Question: I have seen this question here before, but haven't been able to figure out the issue. I am using spring in my Java project and the xml file, although it exists, cannot be found.
'''
INFO: Loading XML bean definitions from URL [file:/cs373p1Facilitiesold/resources/FaciltiesContext.xml]
Exception in thread "main" org.springframework.beans.factory.BeanDefinitionStoreException: IOException parsing XML document from URL [file:/cs373p1Facilitiesold/resources/FaciltiesContext.xml]; nested exception is java.io.FileNotFoundException: \cs373p1Facilitiesold
esources\FaciltiesContext.xml (The system cannot find the path specified)
at org.springframework.beans.factory.xml.XmlBeanDefinitionReader.loadBeanDefinitions(XmlBeanDefinitionReader.java:344)
at org.springframework.beans.factory.xml.XmlBeanDefinitionReader.loadBeanDefinitions(XmlBeanDefinitionReader.java:304)
at org.springframework.beans.factory.support.AbstractBeanDefinitionReader.loadBeanDefinitions(AbstractBeanDefinitionReader.java:181)
at org.springframework.beans.factory.support.AbstractBeanDefinitionReader.loadBeanDefinitions(AbstractBeanDefinitionReader.java:217)
at org.springframework.beans.factory.support.AbstractBeanDefinitionReader.loadBeanDefinitions(AbstractBeanDefinitionReader.java:188)
at org.springframework.beans.factory.support.AbstractBeanDefinitionReader.loadBeanDefinitions(AbstractBeanDefinitionReader.java:252)
at org.springframework.context.support.AbstractXmlApplicationContext.loadBeanDefinitions(AbstractXmlApplicationContext.java:127)
at org.springframework.context.support.AbstractXmlApplicationContext.loadBeanDefinitions(AbstractXmlApplicationContext.java:93)
at org.springframework.context.support.AbstractRefreshableApplicationContext.refreshBeanFactory(AbstractRefreshableApplicationContext.java:129)
at org.springframework.context.support.AbstractApplicationContext.obtainFreshBeanFactory(AbstractApplicationContext.java:613)
at org.springframework.context.support.AbstractApplicationContext.refresh(AbstractApplicationContext.java:514)
at org.springframework.context.support.ClassPathXmlApplicationContext.<init>(ClassPathXmlApplicationContext.java:139)
at org.springframework.context.support.ClassPathXmlApplicationContext.<init>(ClassPathXmlApplicationContext.java:83)
at main.view.FacilityMain.main(FacilityMain.java:22)
Caused by: java.io.FileNotFoundException: \cs373p1Facilitiesold
esources\FaciltiesContext.xml (The system cannot find the path specified)
at java.io.FileInputStream.open0(Native Method)
'''
this is my .classpath
'''
<classpathentry kind="src" path="src"/>
<classpathentry kind="src" path="resources"/>
'''
this is the code where I am instantiating the application context
'''
ApplicationContext factory = new ClassPathXmlApplicationContext("file:/cs373p1Facilitiesold/resources/FaciltiesContext.xml");
'''

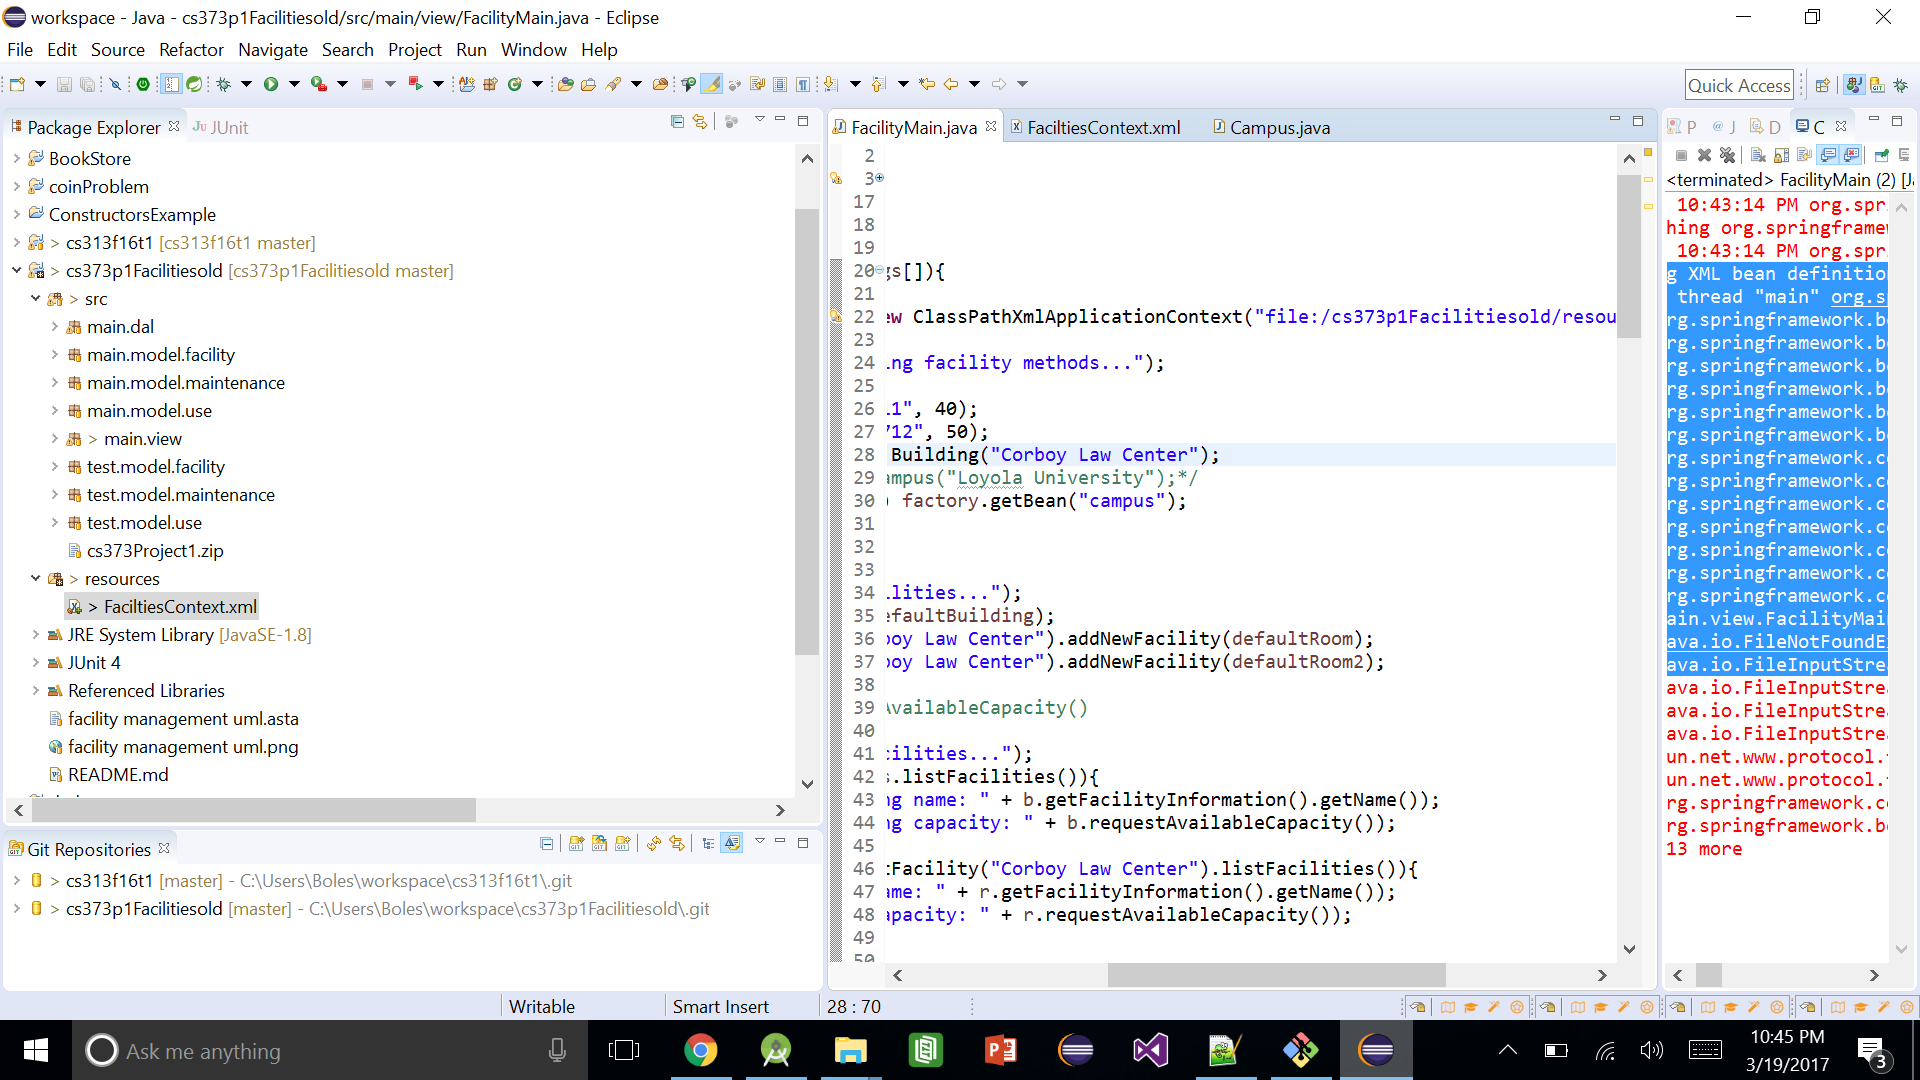
Answer: As you are using XmlApplicationContext, no need to use file:// or /resources/ in your path.
Below code will work.
'''
ApplicationContext factory = new ClassPathXmlApplicationContext("FaciltiesContext.xml")
'''